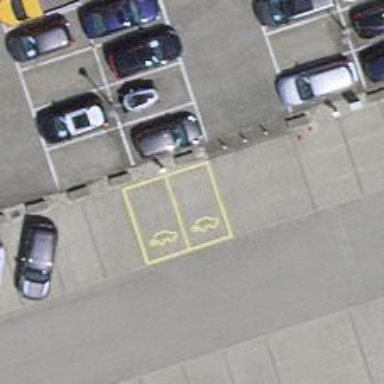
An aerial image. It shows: Charging station.